Interaction volume radius: 5 \u00c5
Interaction volume height: 15 \u00c5
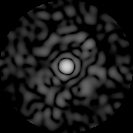
Disorder parameter: 0.837